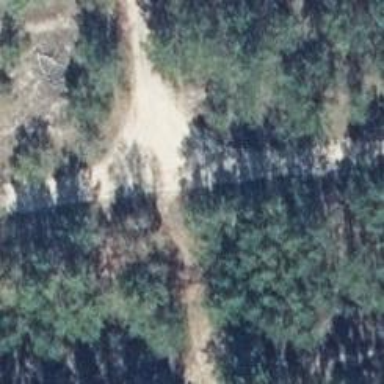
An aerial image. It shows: Dirt path.